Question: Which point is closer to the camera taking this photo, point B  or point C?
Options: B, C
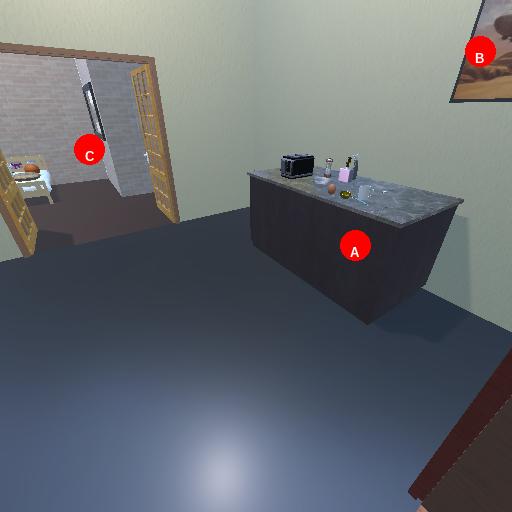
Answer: B